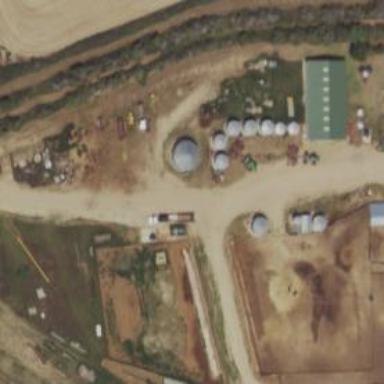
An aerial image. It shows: Silo.